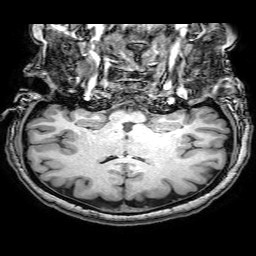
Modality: T1w
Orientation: sagittal
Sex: female
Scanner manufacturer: philips
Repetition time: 0.008196 s
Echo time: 0.00375 s